Question: If I need to get the indices of some plotted points on a 'figure' or 'axe' by using box selection like the following:
'''
load cities
education = ratings(:,6);
arts = ratings(:,7);
plot(education,arts,'+')
'''

How to get the indices of these points in the vector 'education' not from the 'x axis' ?
I want the solution to be flexible not for this plot only. I want to get the indices of any set of points, using box selection.
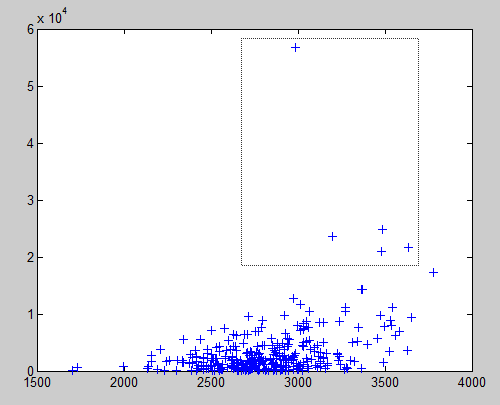
Answer: If the # of points is small, you can use data cursor tool in the figure's gui.
You can use 'find' or logical condition given some boundaries, for example:
'''
ind = find(arts>2e4 & education>2500 & education<3800);
ans = arts(ind)'
'''
so 'plot(education(ind),arts(ind),'ro')' will show it:

you can select a box interactively with a 'imrect'
'''
h = imrect;
position = wait(h);
'''
Then use the 'position' (which is a vector of '[xmin ymin width height]') values with 'find' function:
'''
ind =find(education>position(1) & education<position(1)+position(3) & ...
arts>position(2) & arts<position(2)+position(4))
'''
After I was asked how polygon selection with 'impoly' can be used, here is the solution:
'''
h = impoly;
position = wait(h);
points_in= inpolygon(education,arts,position (:,1),position (:,2));
ind=find(points_in);
...
'''